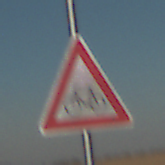
Verkehrszeichen: RadverkehrRechts
Umgebung: Outdoor, Nature
Tageszeit: SunriseSunset
Wetter: Clear
Licht: Natural
Jahreszeit: NotSpecified
Kontrast: HighContrast